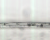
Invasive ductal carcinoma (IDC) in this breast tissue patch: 0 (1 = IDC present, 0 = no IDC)